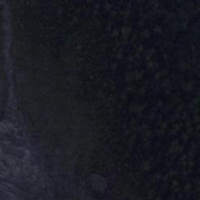
EUNIS habitat code: 44
Species observed at this site:
Moneses uniflora